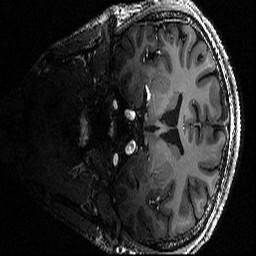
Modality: T1w
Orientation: coronal
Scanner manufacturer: siemens
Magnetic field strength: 6.98 T
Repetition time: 2.36 s
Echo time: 0.00275 s